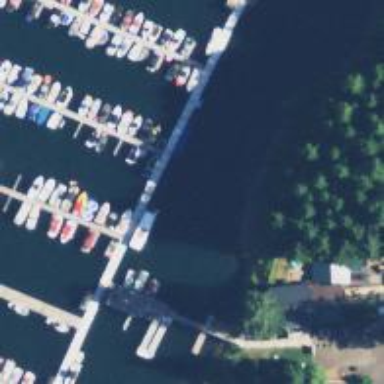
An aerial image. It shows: Man-made pier.